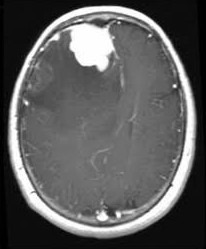
Label: meningioma